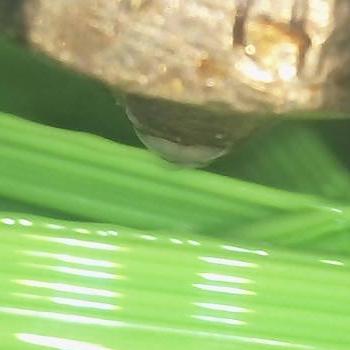
Flow rate: 39%